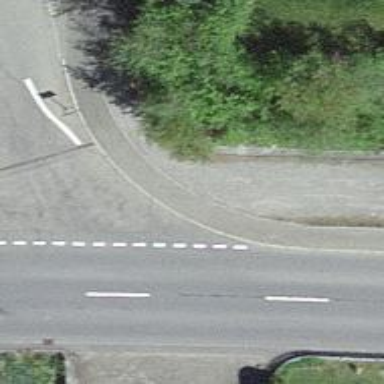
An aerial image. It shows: Bus stop with platform for public transport.